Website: ulta-beauty
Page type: store-pickup
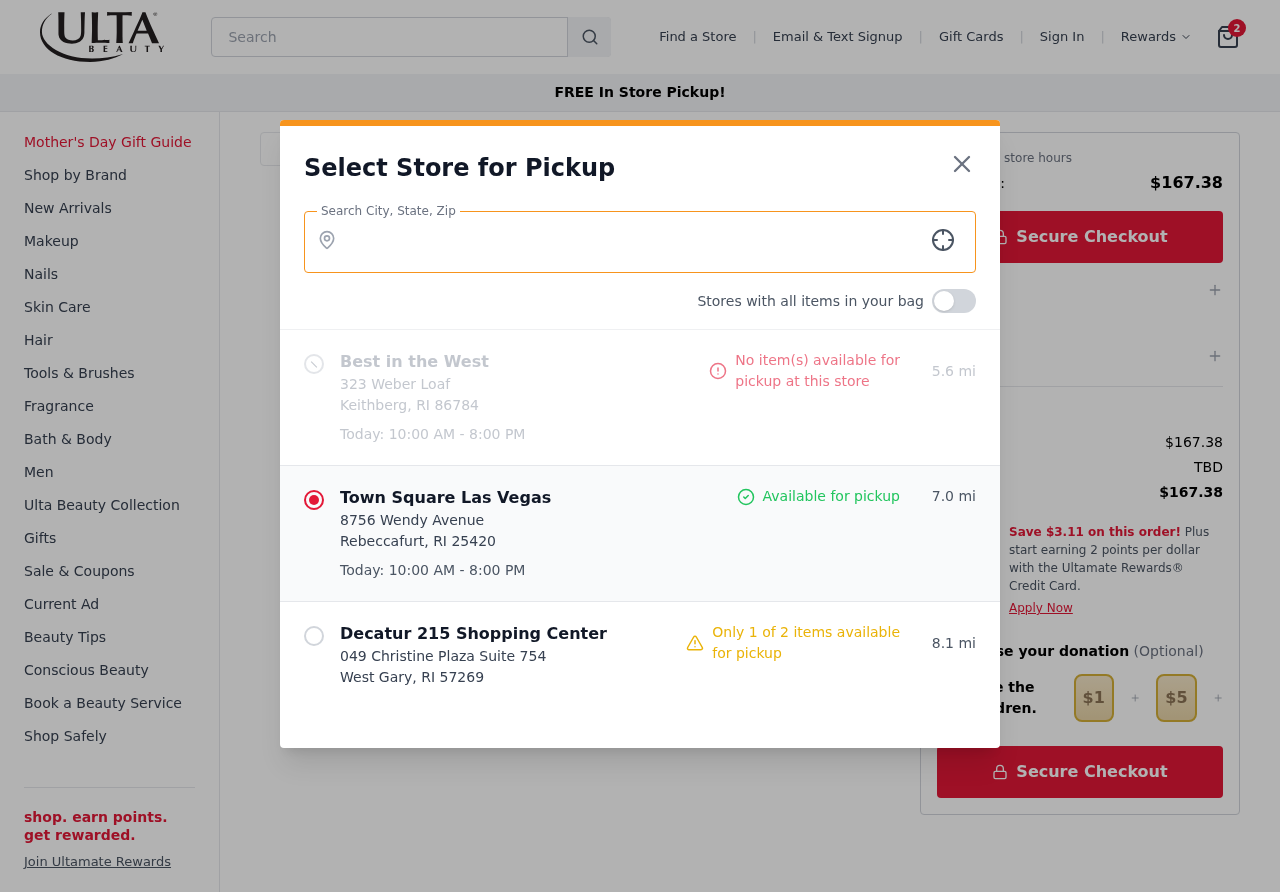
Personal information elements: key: PII_CITY
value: South Crystal
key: PII_LOCATION1_CITY_STATE_ZIP
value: Keithberg, RI 86784
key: PII_LOCATION1_NAME
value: Best in the West
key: PII_LOCATION1_STREET
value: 323 Weber Loaf
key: PII_LOCATION2_CITY_STATE_ZIP
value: Rebeccafurt, RI 25420
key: PII_LOCATION2_NAME
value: Town Square Las Vegas
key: PII_LOCATION2_STREET
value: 8756 Wendy Avenue
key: PII_LOCATION3_CITY_STATE_ZIP
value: West Gary, RI 57269
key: PII_LOCATION3_NAME
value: Decatur 215 Shopping Center
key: PII_LOCATION3_STREET
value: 049 Christine Plaza Suite 754
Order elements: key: ORDER_NUM_ITEMS
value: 2
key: ORDER_TOTAL
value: $167.38
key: ORDER_SUBTOTAL
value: $167.38
Search elements: key: HEADER_SEARCH
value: Search
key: SEARCH_STORE_LOCATION
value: South Crystal